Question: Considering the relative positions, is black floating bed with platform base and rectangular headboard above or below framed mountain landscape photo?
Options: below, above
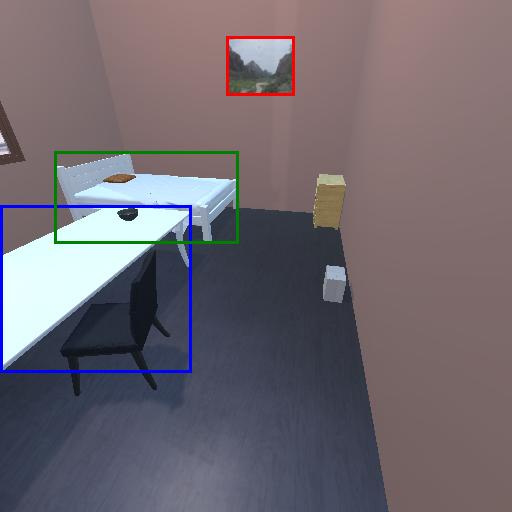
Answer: below